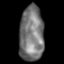
Tissue: lung
Cell type: Epithelial cells
Senescence score: 0.179
Nuclear area (px): 1315
Mean DAPI intensity: 119.321